Question: Opened my terminal today and each command line starts with a right arrow. Any idea why this happened and how to revert it back to it's original format?

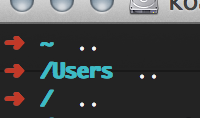
Answer: It looks like you have changed your prompt. Check a file called '.profile' in your login directory and see if there is line like this:
'''
export PS1="\h:\w: "
'''
The above is how mine is set. There are lots of possibilities, see <URL>